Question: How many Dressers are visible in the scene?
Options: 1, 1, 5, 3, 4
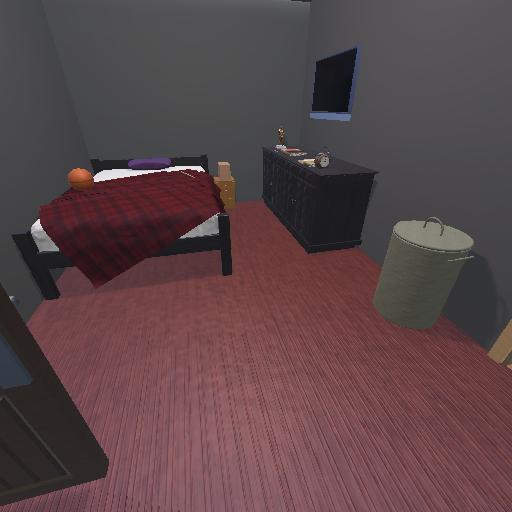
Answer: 1